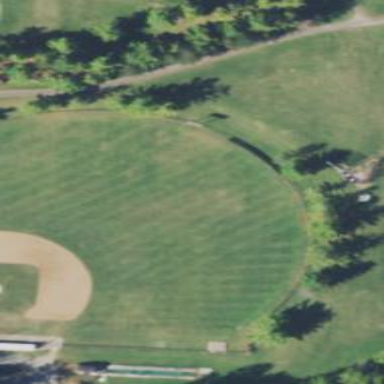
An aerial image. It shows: Baseball pitch for leisure and sports activities.